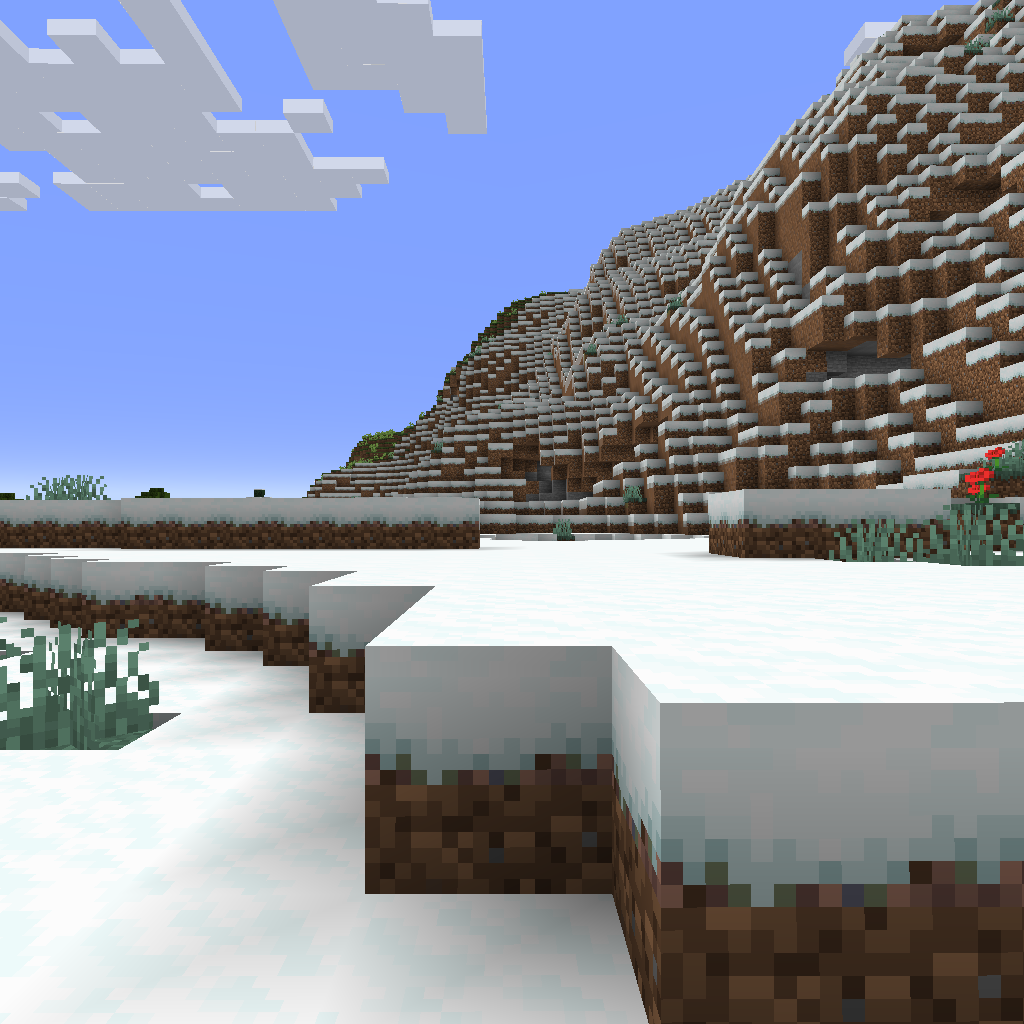
snowy mountain